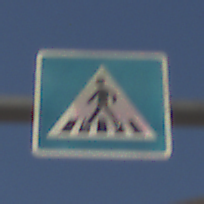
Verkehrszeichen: FussgaengerueberwegRechts
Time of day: MorningAfternoon
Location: Outdoor (Urban)
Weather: Clear
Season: NotSpecified
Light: Natural